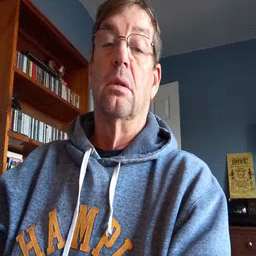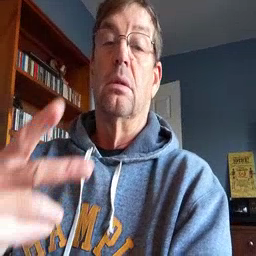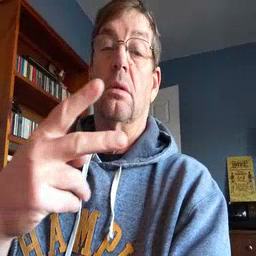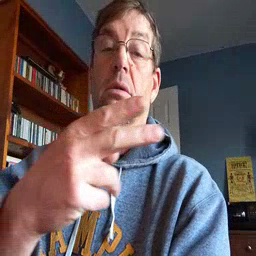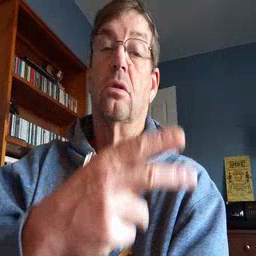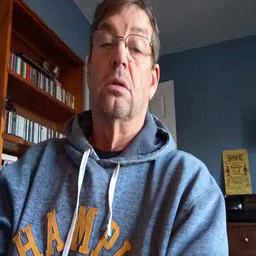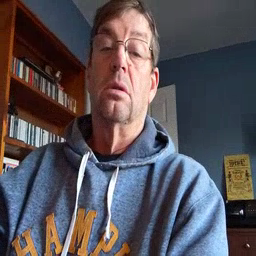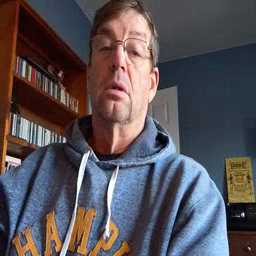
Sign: scissors